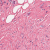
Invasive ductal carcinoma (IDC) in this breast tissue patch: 0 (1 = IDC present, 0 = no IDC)